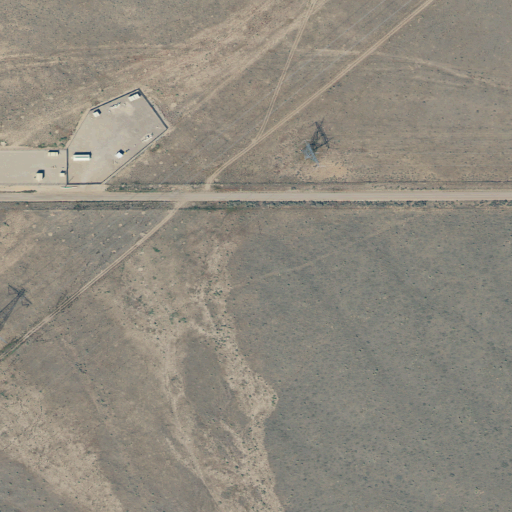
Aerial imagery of valley in Utah named Urie Hollow containing shrub, open development, low intensity development, and medium intensity development